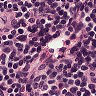
Metastatic tissue present: no